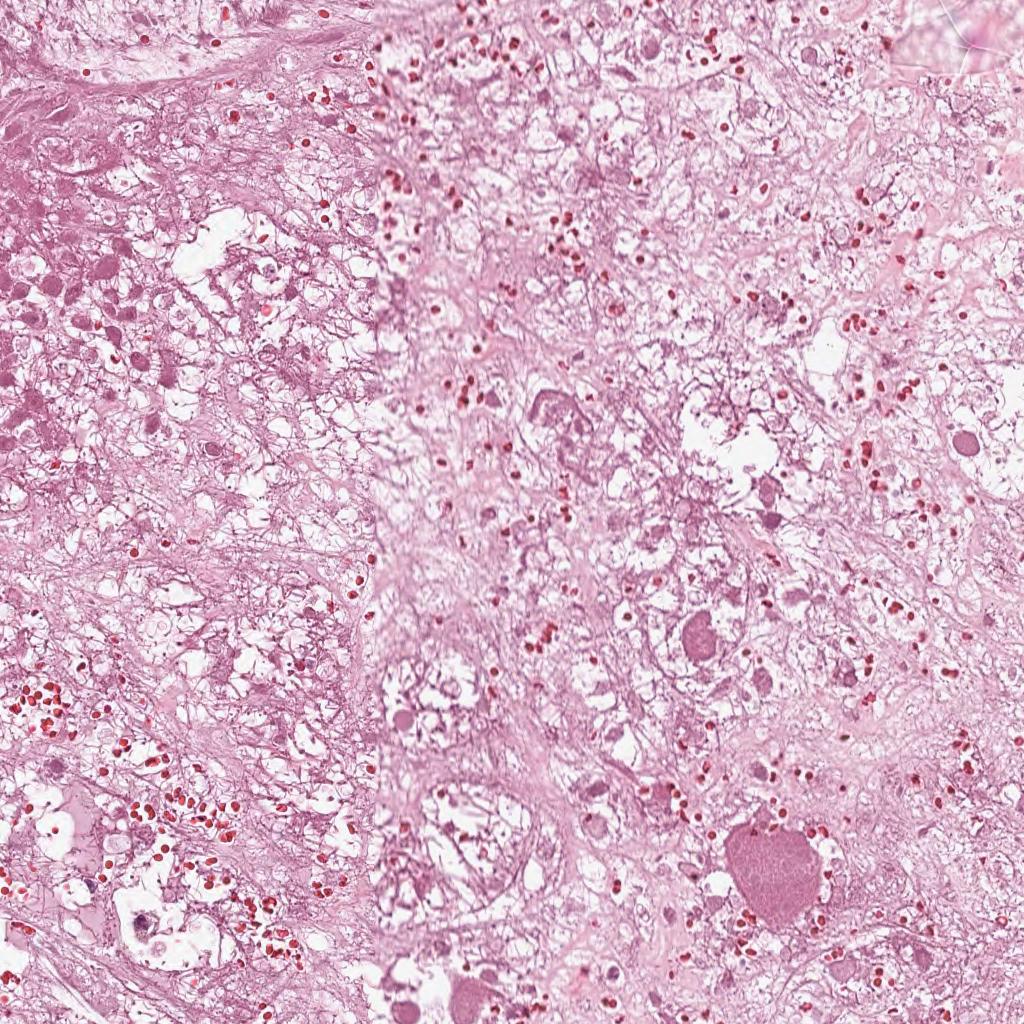
Label: Non-Viable-Tumor